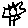
Label: flower